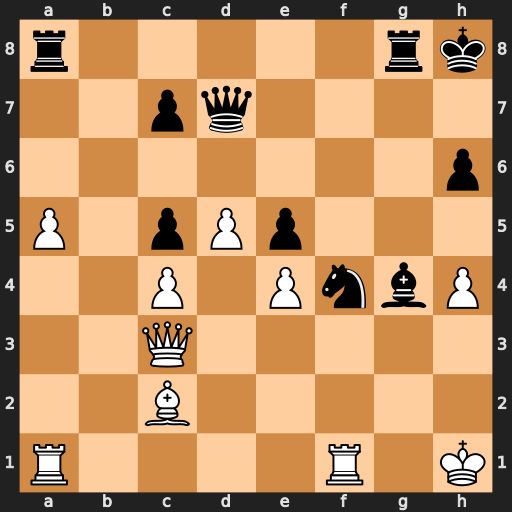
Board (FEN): r5rk/2pq4/7p/P1pPp3/2P1PnbP/2Q5/2B5/R4R1K
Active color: w
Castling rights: -
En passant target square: -
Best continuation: Qxe5+ Rg7 Qxf4